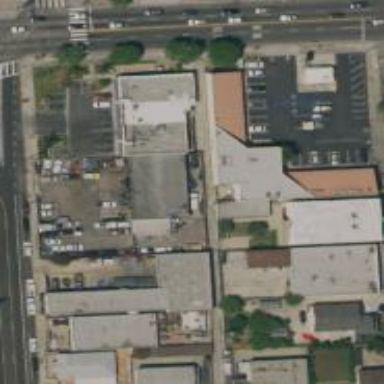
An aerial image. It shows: Retail building.